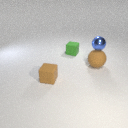
small brown rubber cube in front of large brown rubber sphere